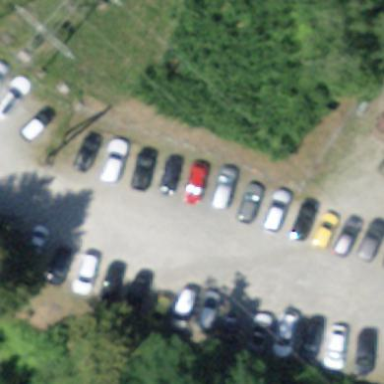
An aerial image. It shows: Parking area with surface.